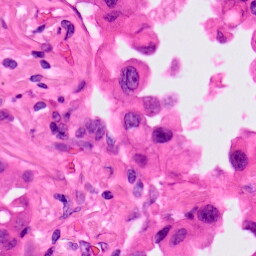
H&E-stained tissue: Lung